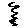
Label: zigzag